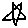
Label: star